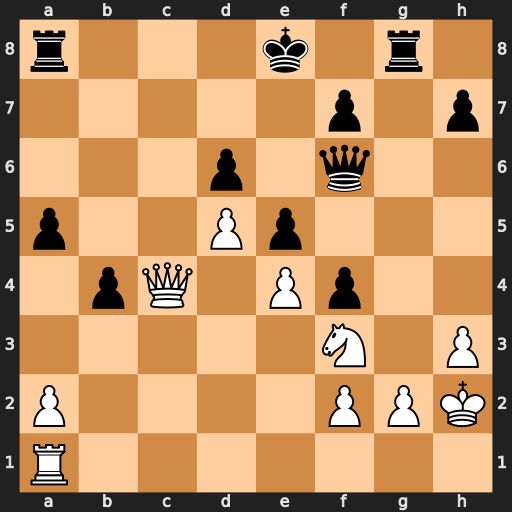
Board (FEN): r3k1r1/5p1p/3p1q2/p2Pp3/1pQ1Pp2/5N1P/P4PPK/R7
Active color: w
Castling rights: q
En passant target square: -
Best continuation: Qc6+ Kf8 Qxa8+